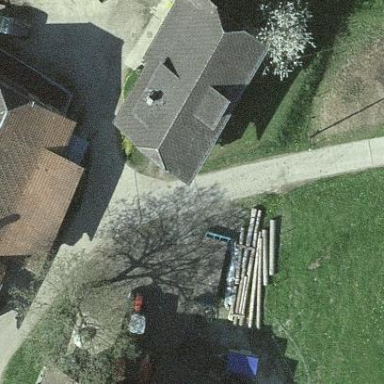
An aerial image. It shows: Residential building.